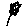
Label: flower